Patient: sex M, age 53
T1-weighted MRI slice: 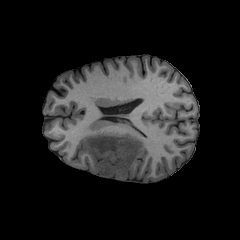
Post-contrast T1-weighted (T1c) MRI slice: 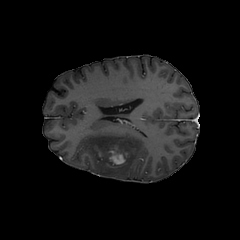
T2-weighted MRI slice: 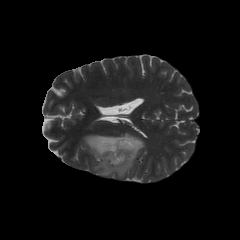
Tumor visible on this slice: yes
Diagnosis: Astrocytoma, IDH-mutant
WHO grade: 4